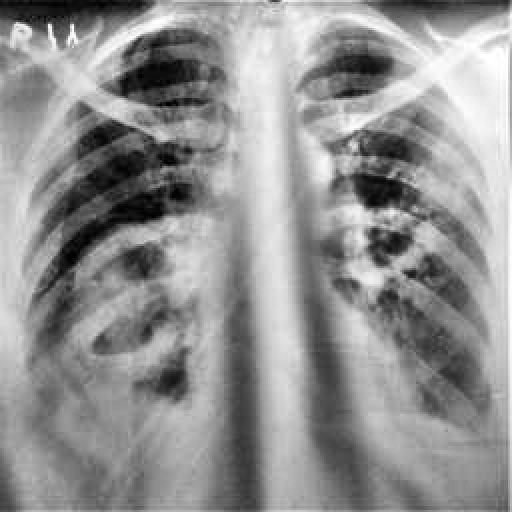
Finding: TUBERCULOSIS